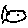
Label: fish